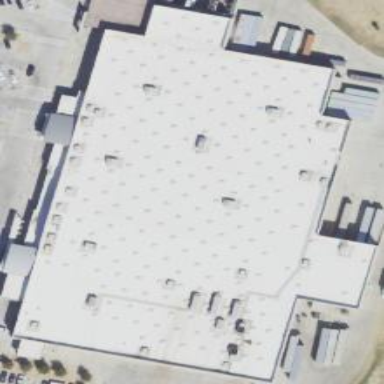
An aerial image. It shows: Supermarket building.